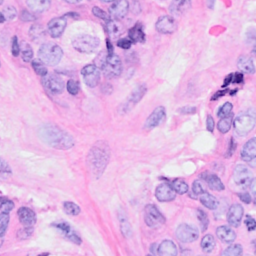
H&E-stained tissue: Breast